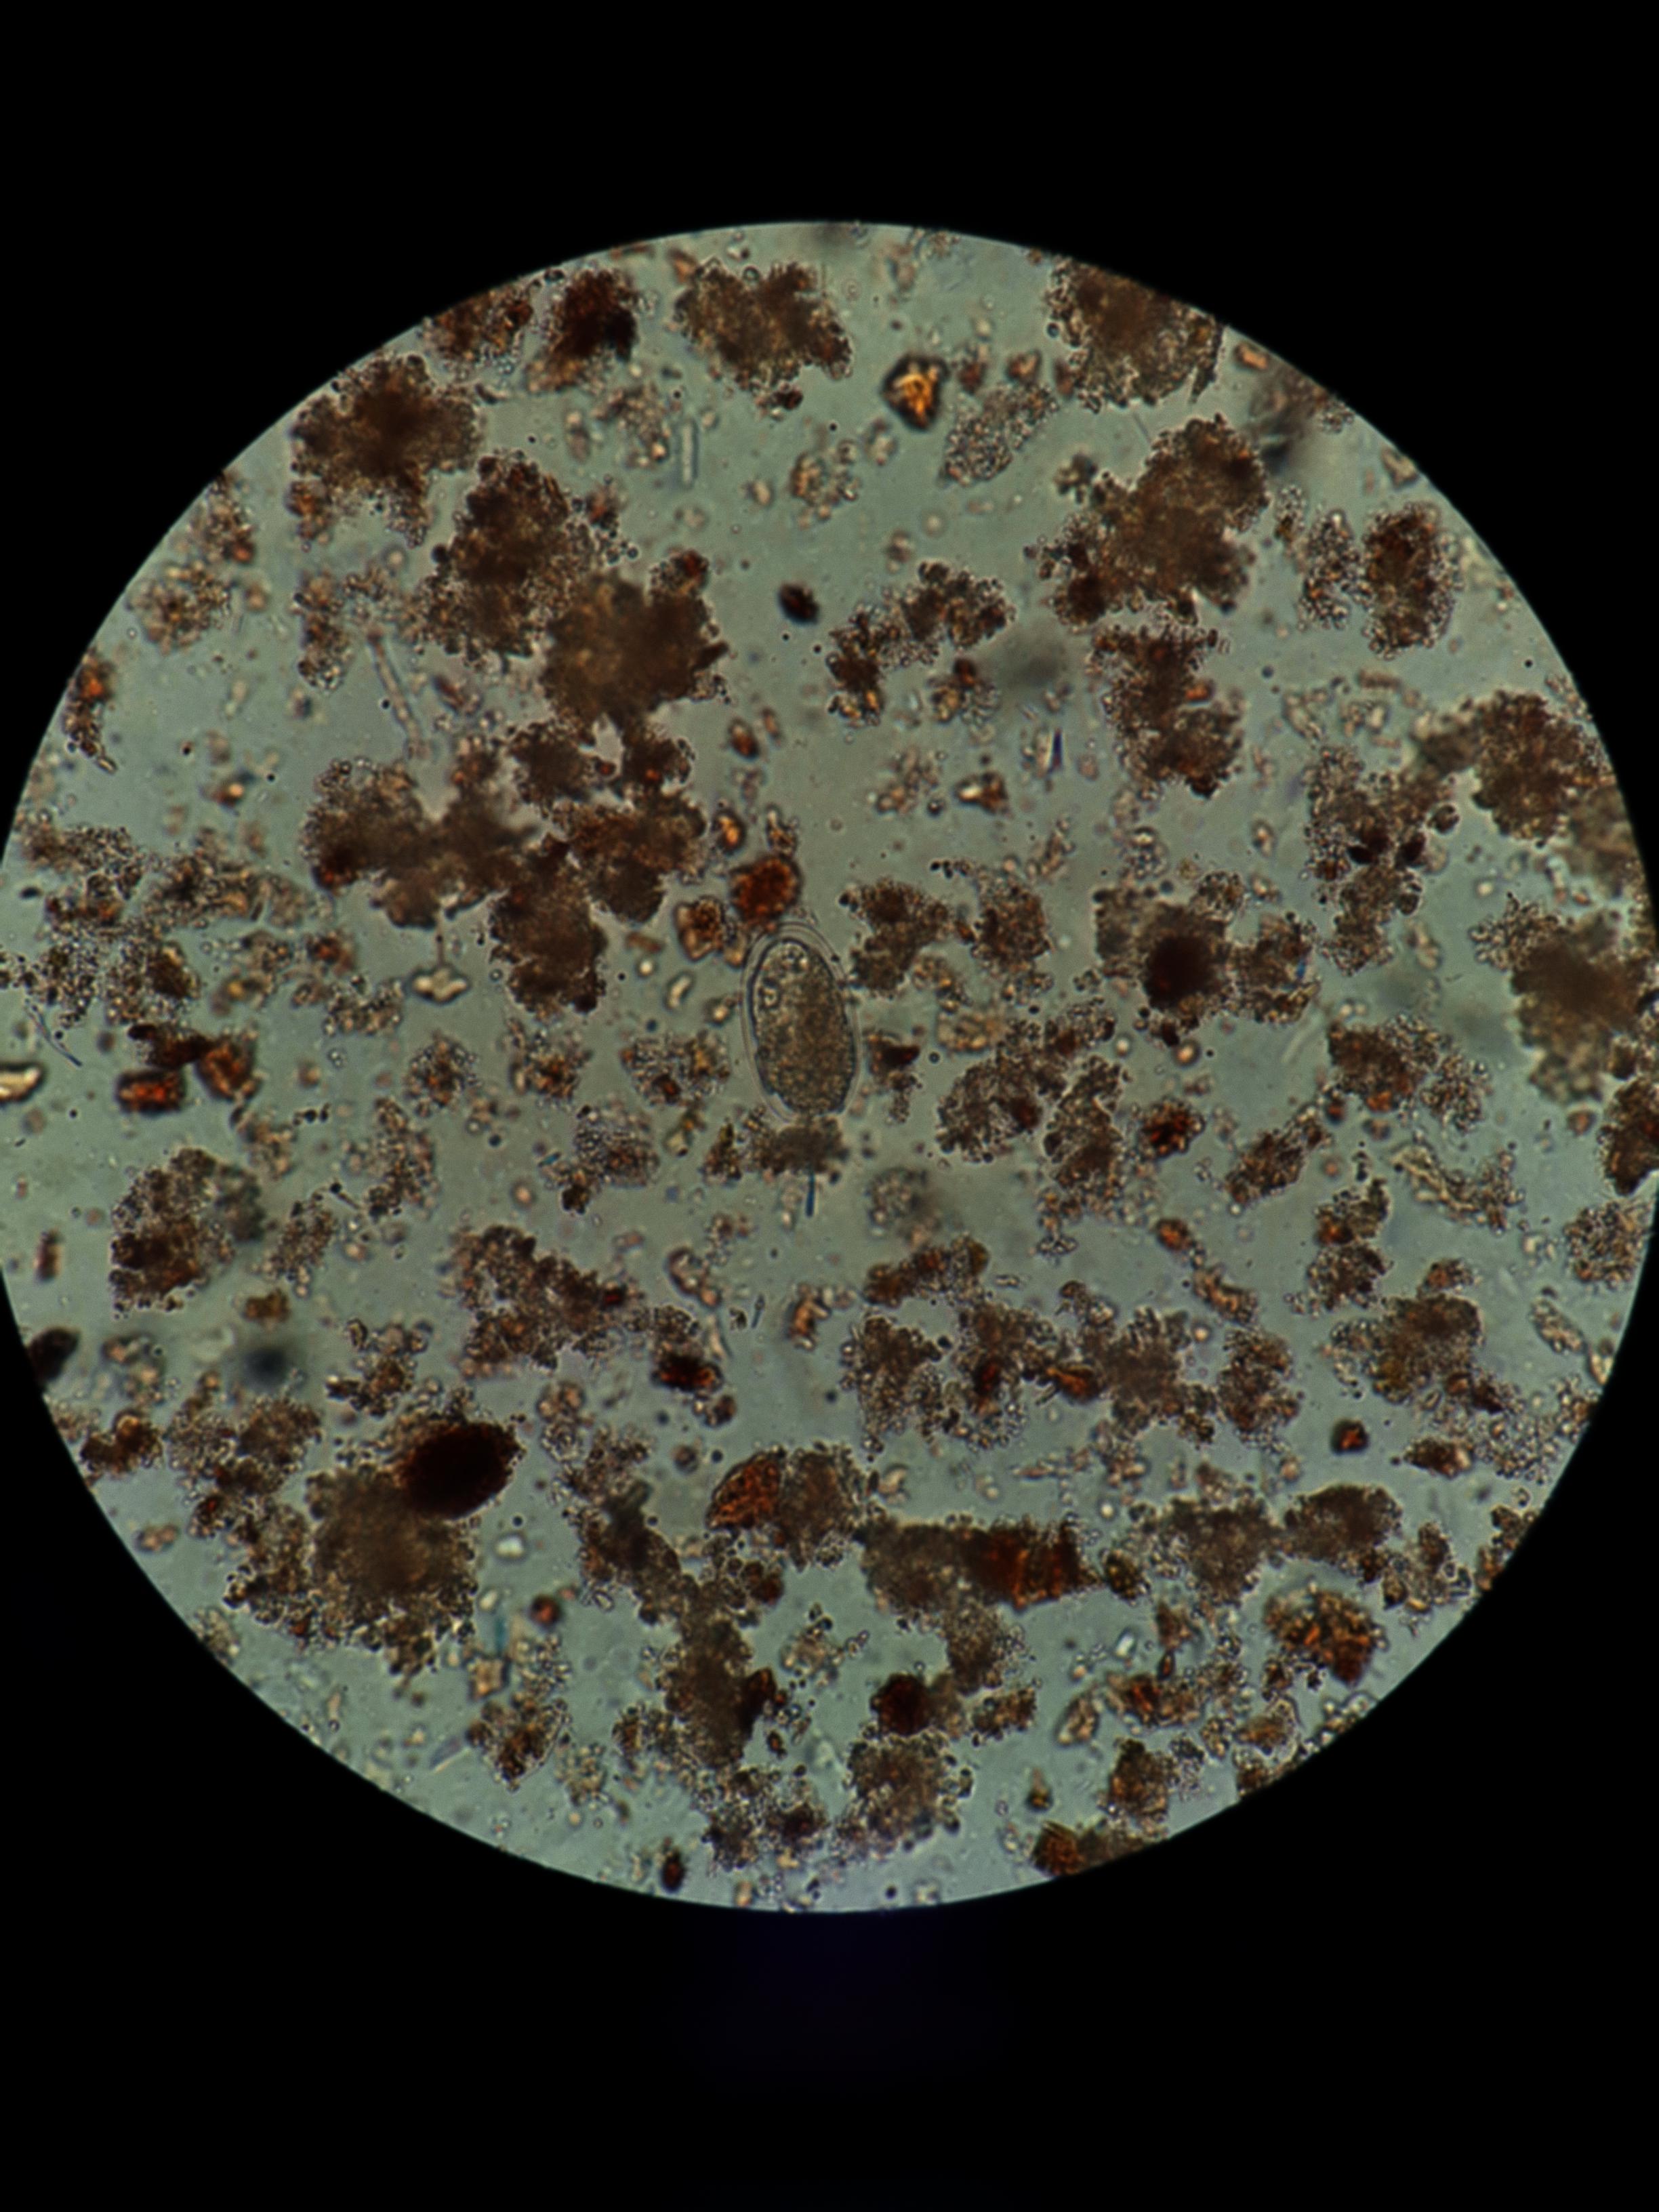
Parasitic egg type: Hookworm egg